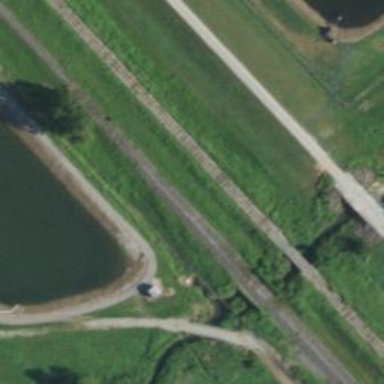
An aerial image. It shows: Railway siding for service.